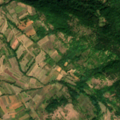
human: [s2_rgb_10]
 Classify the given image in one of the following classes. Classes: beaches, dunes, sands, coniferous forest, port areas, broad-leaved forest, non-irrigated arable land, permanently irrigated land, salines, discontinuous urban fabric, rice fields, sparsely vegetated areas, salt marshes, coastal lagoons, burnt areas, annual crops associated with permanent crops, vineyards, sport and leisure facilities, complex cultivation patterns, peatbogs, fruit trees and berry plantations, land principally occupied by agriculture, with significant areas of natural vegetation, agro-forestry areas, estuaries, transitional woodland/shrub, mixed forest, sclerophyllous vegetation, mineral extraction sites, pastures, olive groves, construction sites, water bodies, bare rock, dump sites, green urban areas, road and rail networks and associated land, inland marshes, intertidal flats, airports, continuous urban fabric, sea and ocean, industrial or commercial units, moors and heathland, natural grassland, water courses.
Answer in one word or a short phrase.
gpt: non-irrigated arable land, pastures, land principally occupied by agriculture, with significant areas of natural vegetation, broad-leaved forest, transitional woodland/shrub